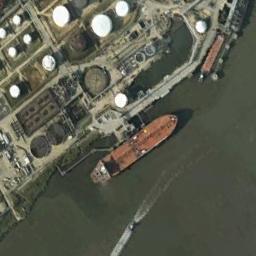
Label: ship